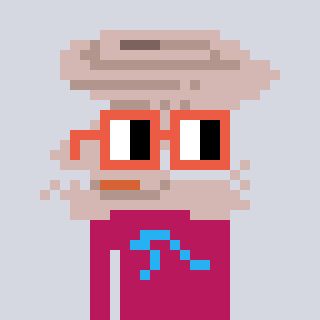
a pixel art character with square orange glasses, a tornado-shaped head and a darkpink-colored body on a cool background